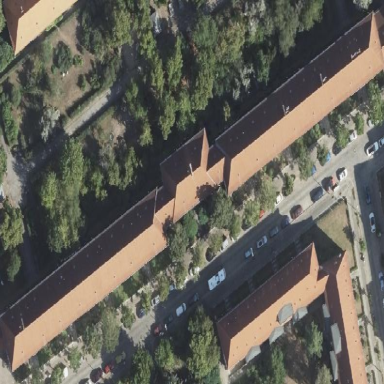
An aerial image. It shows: Building.